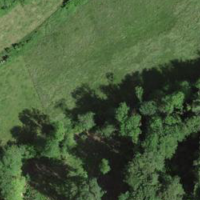
EUNIS habitat code: 41
Species observed at this site:
Filipendula ulmaria